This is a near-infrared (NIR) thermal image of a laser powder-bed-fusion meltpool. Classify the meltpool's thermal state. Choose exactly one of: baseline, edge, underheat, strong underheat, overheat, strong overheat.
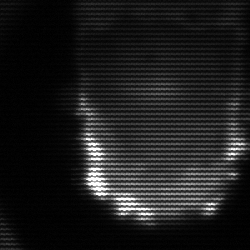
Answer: baseline